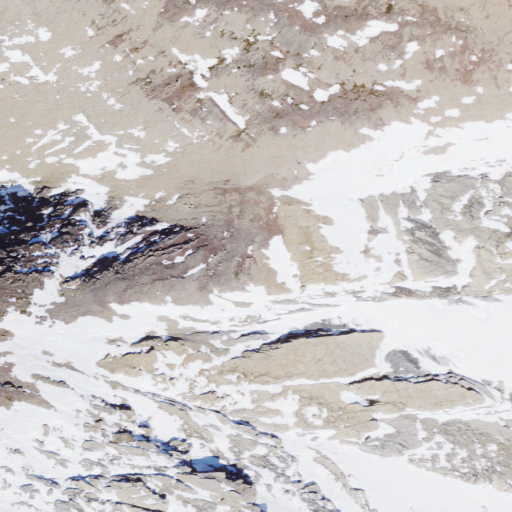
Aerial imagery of gap in Montana named Vacation Pass containing barren land and snow